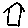
Label: house